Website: macys
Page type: payment
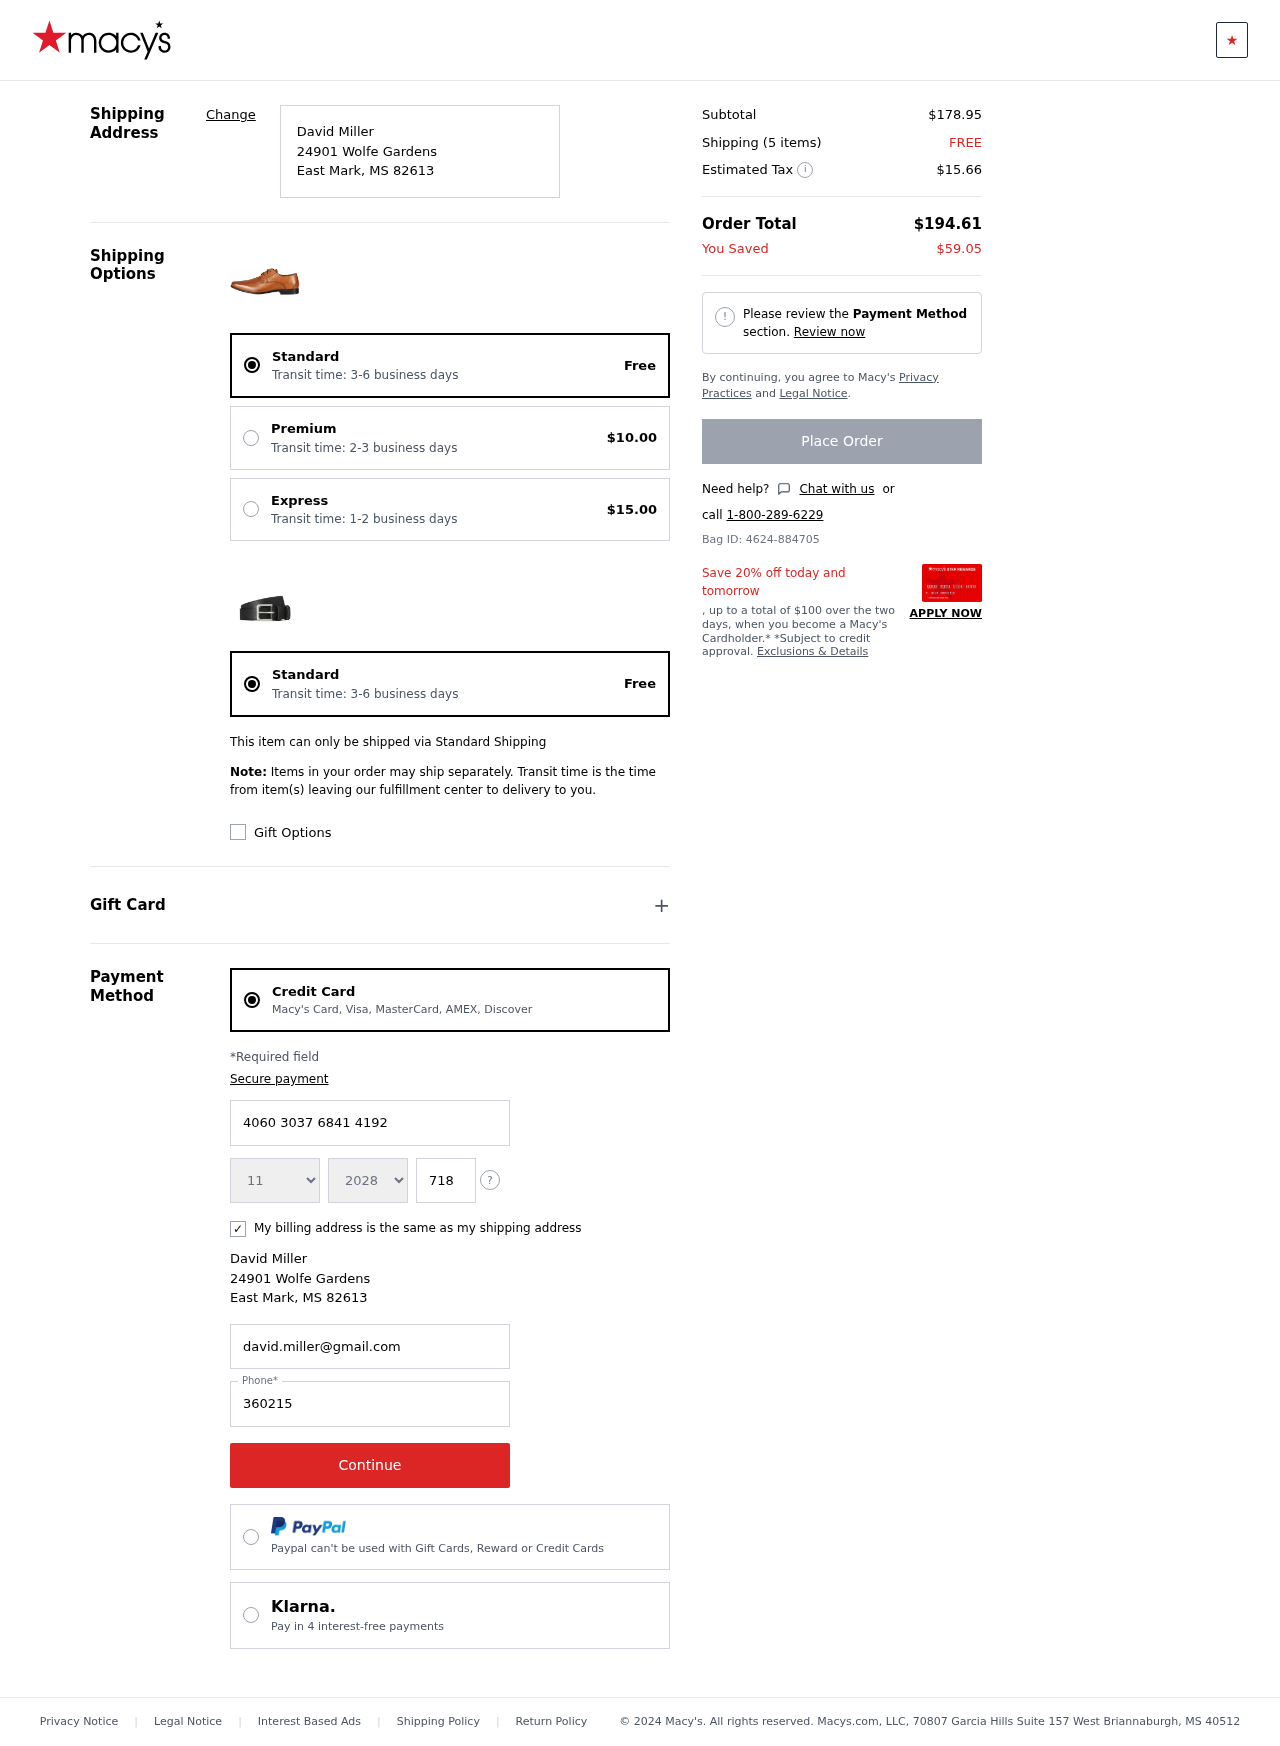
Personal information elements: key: PII_CARD_CVV
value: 718
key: PII_CARD_EXPIRY_MONTH
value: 11
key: PII_CARD_EXPIRY_YEAR
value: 28
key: PII_CARD_NUMBER
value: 4060 3037 6841 4192
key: PII_CITY
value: East Mark
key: PII_EMAIL
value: david.miller@gmail.com
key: PII_FULLNAME
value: David Miller
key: PII_PHONE
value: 3602159306
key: PII_POSTCODE
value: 82613
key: PII_STATE_ABBR
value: MS
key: PII_STREET
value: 24901 Wolfe Gardens
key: PII_FULLNAME2
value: David Miller
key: PII_CITY2
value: East Mark
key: PII_STATE_ABBR2
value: MS
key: PII_POSTCODE_FULL
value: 82613
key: PII_POSTCODE_NUMERIC
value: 82613
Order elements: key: ORDER_DELIVERY_DATE
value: Transit time: 3-6 business days
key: ORDER_SHIPPING_STANDARD
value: Free
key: ORDER_SHIPPING_PREMIUM
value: $10.00
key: ORDER_SHIPPING_EXPRESS
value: $15.00
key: ORDER_DELIVERY_DATE2
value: Transit time: 3-6 business days
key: ORDER_SHIPPING_STANDARD2
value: Free
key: ORDER_SUBTOTAL
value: $178.95
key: ORDER_NUM_ITEMS
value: Shipping (5 items)
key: ORDER_SHIPPING_COST
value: FREE
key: ORDER_TAX
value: $15.66
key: ORDER_TOTAL
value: $194.61
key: ORDER_SAVINGS
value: $59.05
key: ORDER_ID
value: Bag ID: 4624-884705